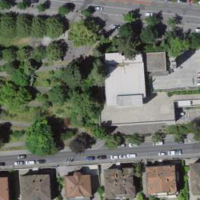
EUNIS habitat code: 54
Species observed at this site:
Diospyros lotus